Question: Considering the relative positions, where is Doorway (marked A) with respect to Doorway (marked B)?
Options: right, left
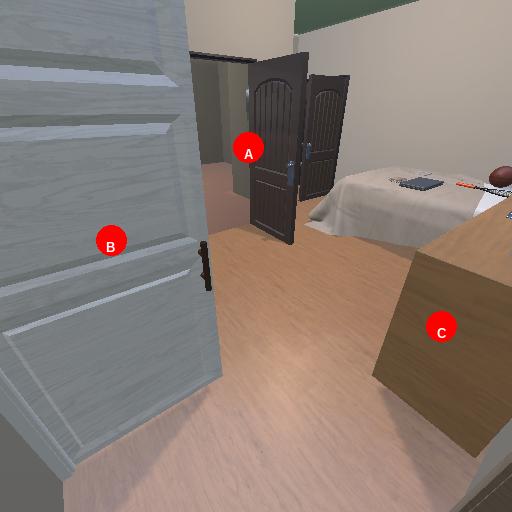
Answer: right